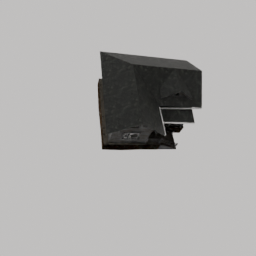
Label: architecture